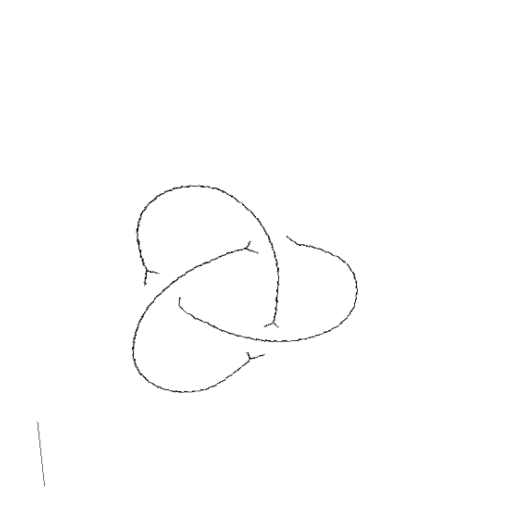
Crossing number: 3